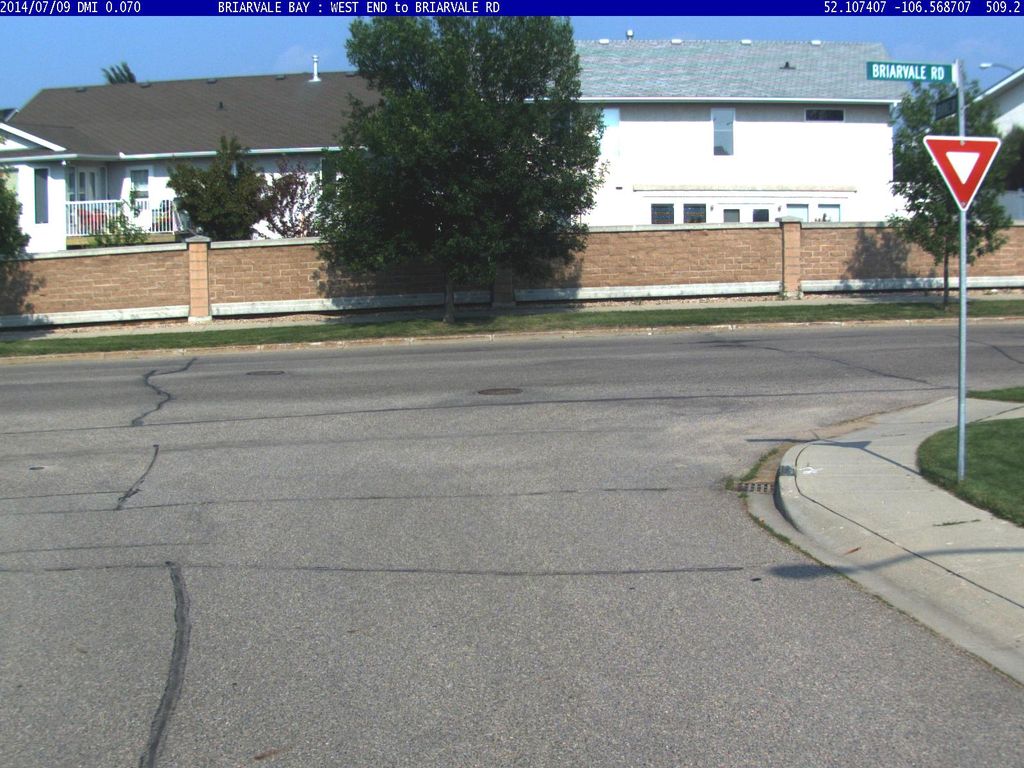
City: saskatoon